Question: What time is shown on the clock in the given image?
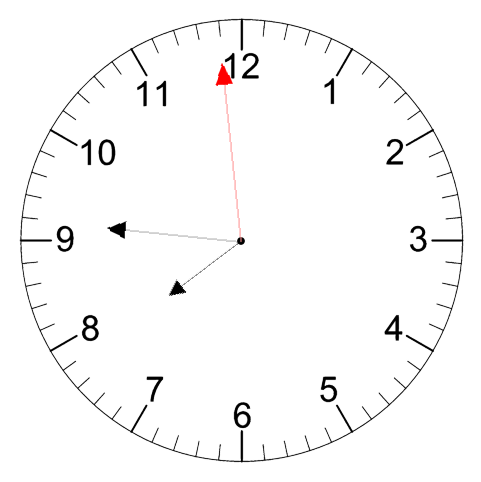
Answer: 07:45:59